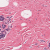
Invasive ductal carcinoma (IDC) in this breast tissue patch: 0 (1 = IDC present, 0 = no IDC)